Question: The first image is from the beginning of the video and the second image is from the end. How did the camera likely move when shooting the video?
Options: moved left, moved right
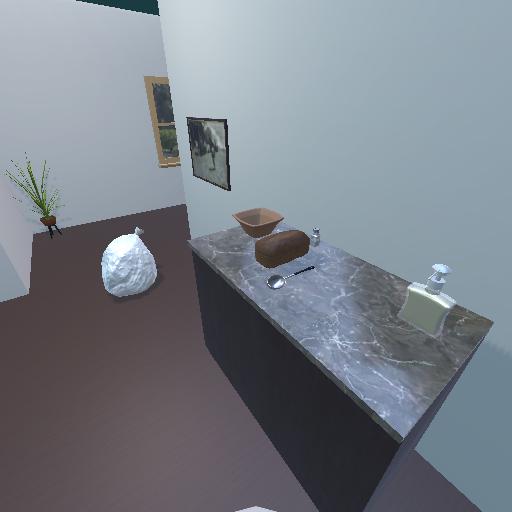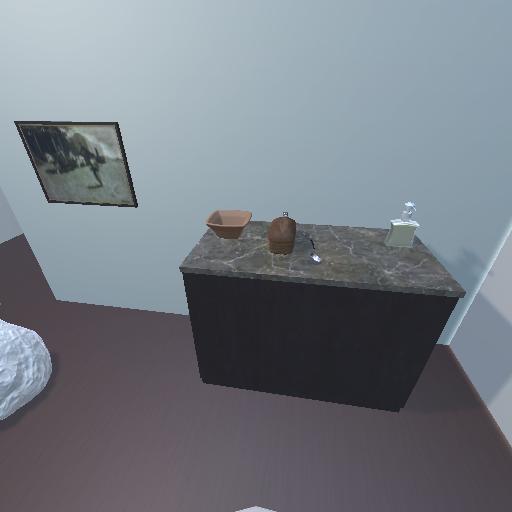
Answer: moved left